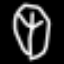
Label: leaf